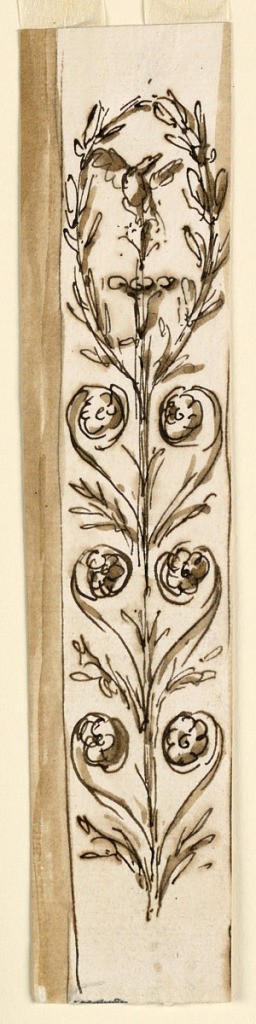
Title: Pillar strip
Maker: Giuseppe Barberi, Italian, 1746–1809
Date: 1780–1800
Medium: Pen and brown ink, brush and brown wash on off-white laid paper, lined
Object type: Drawing
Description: A floral candelabrum with heart-like motifs, formed by scrolls with a blossom at the end, separated by two leaf branches. On top is a blossom with a bird. It is framed by an oval formed by the two uppermost branches.